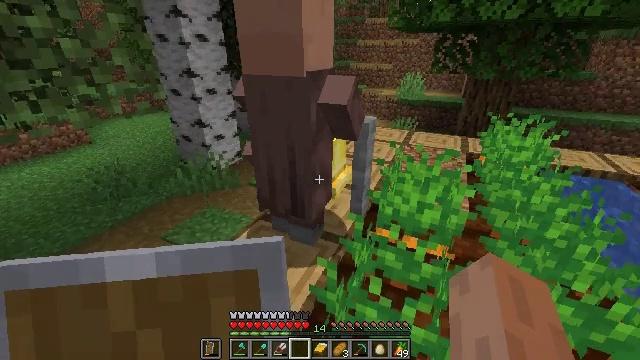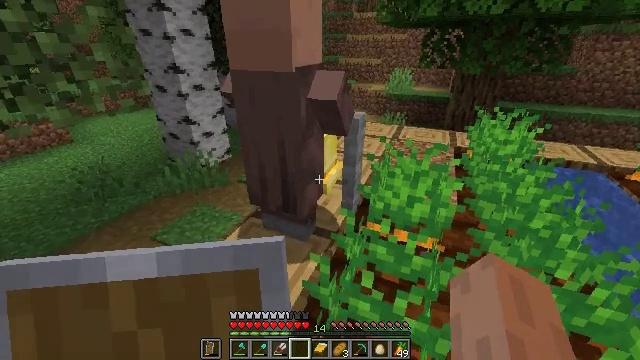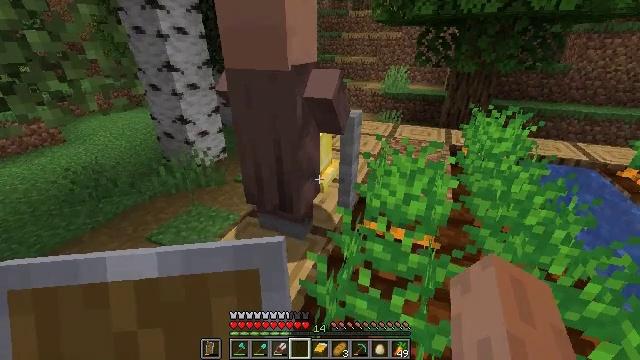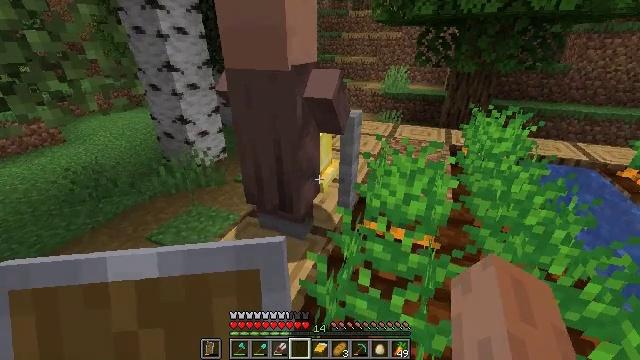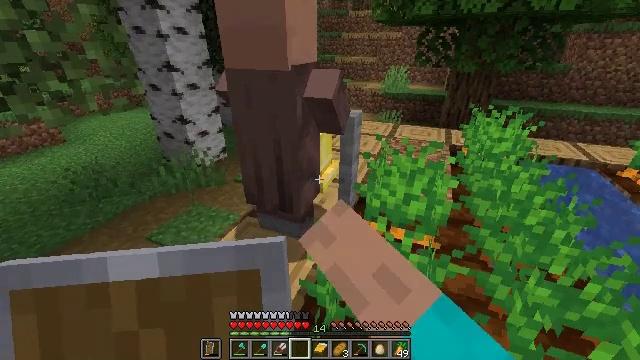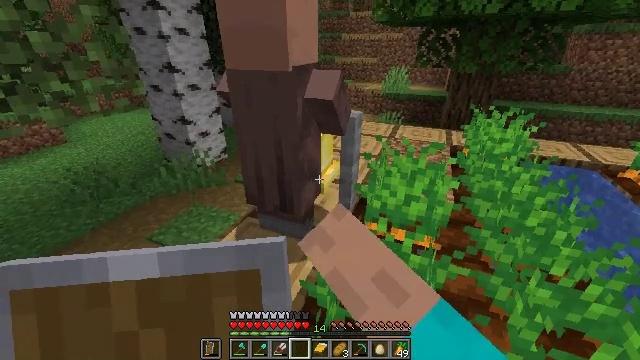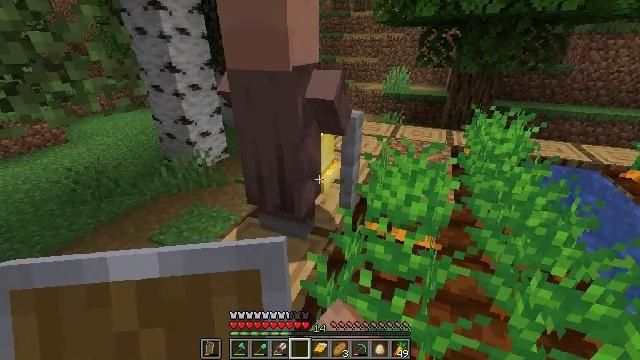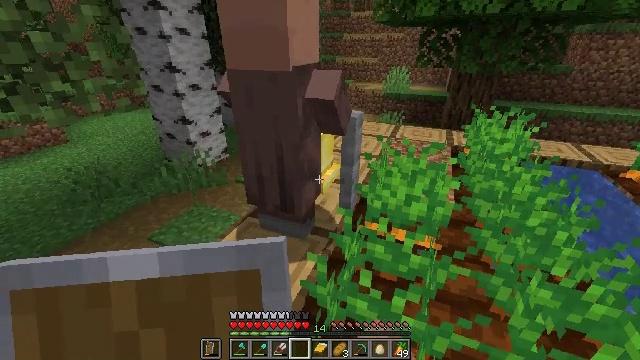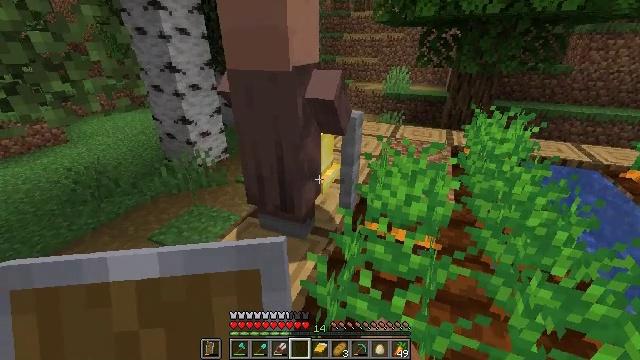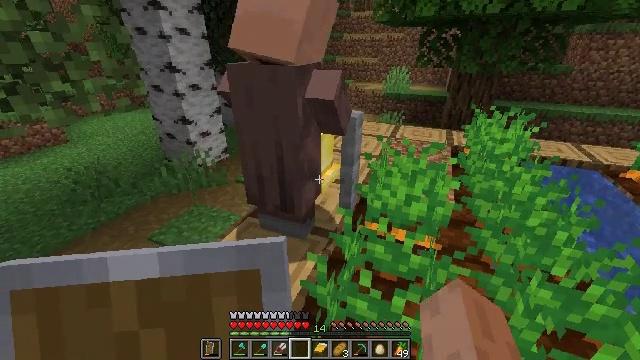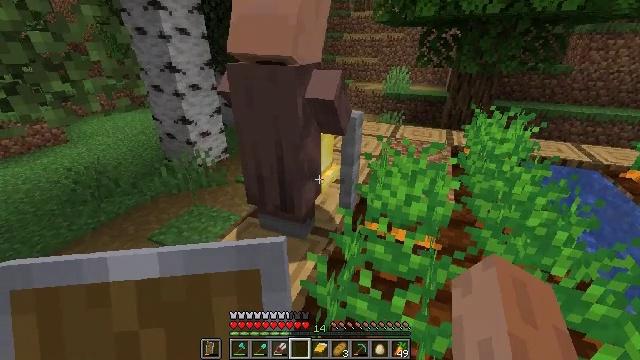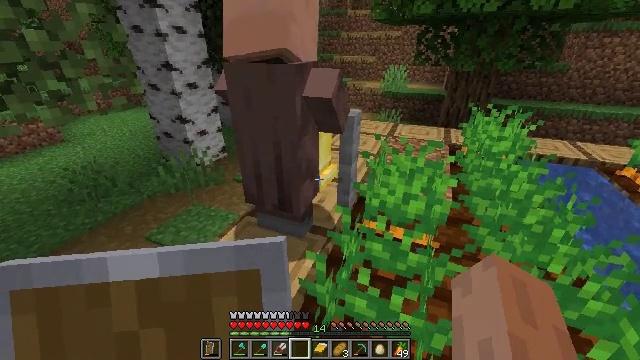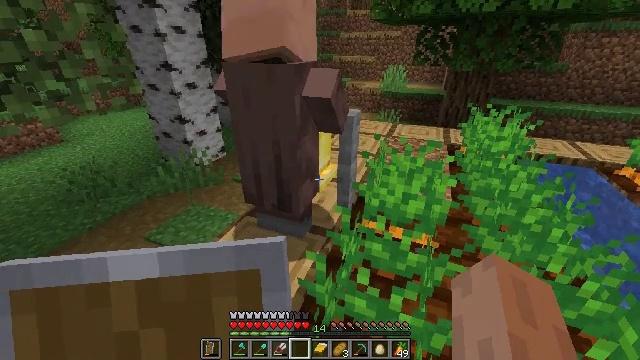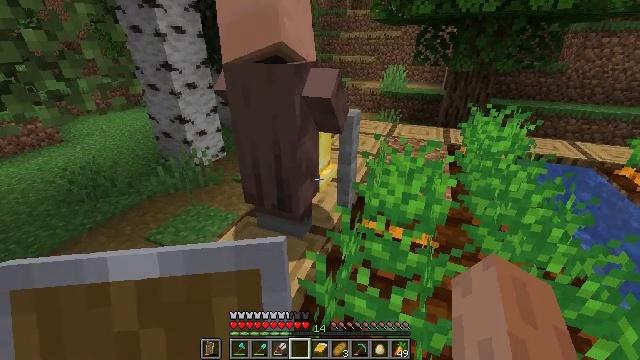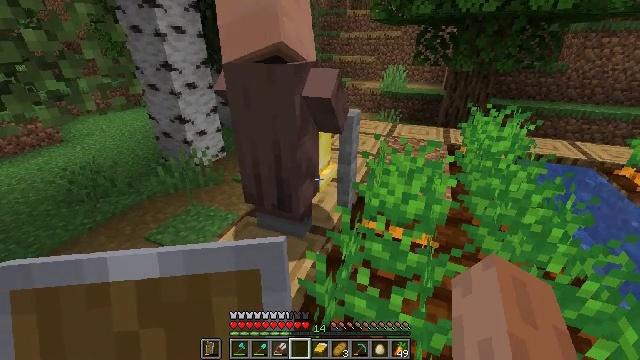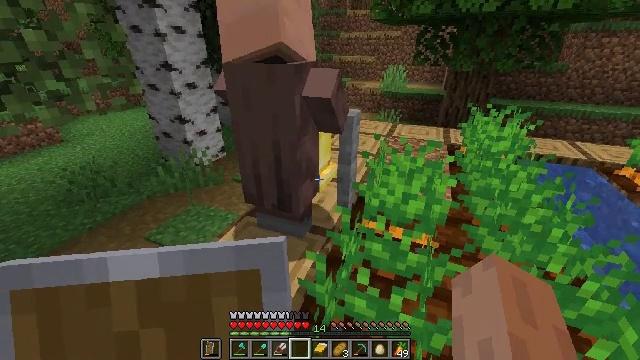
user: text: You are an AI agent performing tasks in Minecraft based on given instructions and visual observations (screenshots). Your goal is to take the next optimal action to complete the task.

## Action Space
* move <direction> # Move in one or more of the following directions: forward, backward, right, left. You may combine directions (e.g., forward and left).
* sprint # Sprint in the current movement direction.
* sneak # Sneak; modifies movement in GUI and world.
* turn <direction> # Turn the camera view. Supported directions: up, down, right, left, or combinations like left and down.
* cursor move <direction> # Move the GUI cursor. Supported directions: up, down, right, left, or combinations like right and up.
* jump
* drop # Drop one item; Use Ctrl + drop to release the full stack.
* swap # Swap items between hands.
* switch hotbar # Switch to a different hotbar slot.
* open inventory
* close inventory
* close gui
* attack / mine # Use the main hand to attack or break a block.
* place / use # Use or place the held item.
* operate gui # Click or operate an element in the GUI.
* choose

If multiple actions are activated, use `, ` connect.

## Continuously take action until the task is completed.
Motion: motion action
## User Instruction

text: Break the bell in the village.
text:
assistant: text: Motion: turn right
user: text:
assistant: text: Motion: no_op
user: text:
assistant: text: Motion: use / place
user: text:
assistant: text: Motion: use / place
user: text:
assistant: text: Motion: use / place
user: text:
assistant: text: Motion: use / place
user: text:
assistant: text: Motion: no_op
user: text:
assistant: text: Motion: no_op
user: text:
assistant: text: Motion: no_op
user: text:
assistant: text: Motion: no_op
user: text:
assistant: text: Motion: no_op
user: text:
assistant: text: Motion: no_op
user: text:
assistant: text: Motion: no_op
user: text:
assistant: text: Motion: no_op
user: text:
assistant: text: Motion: no_op
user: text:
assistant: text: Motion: no_op
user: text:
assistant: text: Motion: no_op
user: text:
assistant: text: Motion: turn right
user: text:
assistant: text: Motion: use / place
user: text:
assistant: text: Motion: use / place
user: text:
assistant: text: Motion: use / place
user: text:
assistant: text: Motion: move right, use / place
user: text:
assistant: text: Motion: move right
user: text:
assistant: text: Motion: move right
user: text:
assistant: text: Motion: turn left
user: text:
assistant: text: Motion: turn left
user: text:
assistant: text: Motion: turn left and up
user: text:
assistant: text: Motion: turn left
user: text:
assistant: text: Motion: no_op
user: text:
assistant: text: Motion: turn left